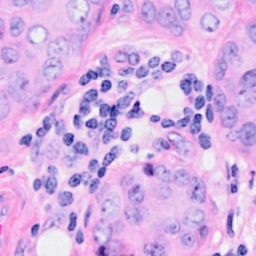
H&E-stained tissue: Breast